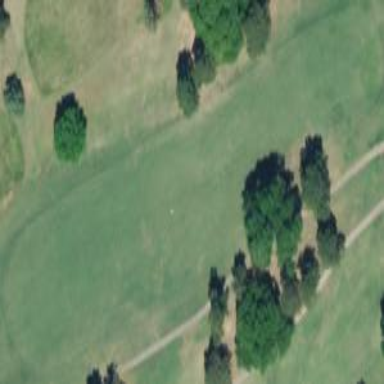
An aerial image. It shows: Golf fairway in the image.